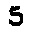
Label: 5